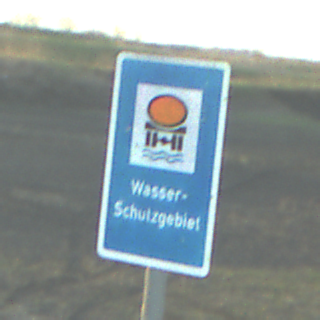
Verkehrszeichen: Wasserschutzgebiet
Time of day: SunriseSunset
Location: Outdoor (Nature)
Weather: PartlyCloudy
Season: NotSpecified
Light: Natural